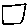
Label: square